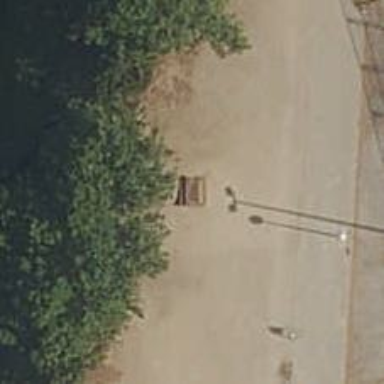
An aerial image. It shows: Picnic table located in leisure land area.